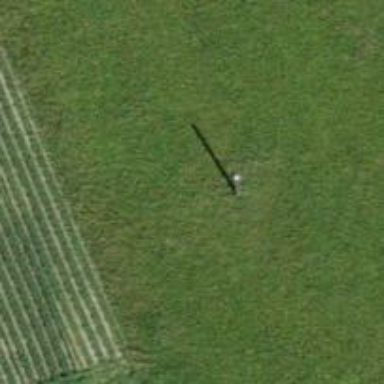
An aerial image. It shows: Power pole.